Question: I'm looking for a way to control the opaque object render order when multiple objects (Xrays/Image3D) share the same Z plane. I've been looking at possibly reordering the PropArray in a custom OpaquePass but I am curious if others have a cleaner procedure for this. Unfortunately using Image2D is not an option despite it having the 'SetDisplayLocationToForeground/BackGround()' method.
Is their a cleaner way to go about this than injecting our own render code with a custom OpaquePass? The user of the software will have the ability to change the render order of xrays through bringToFront/Back controls.
I've been able to successfully test this behavior in WebGL and Three.js which exposes control of the render order.
Ex:
Note: I'm using Python (2.7.5) along with the Python Vtk: 5.10.1
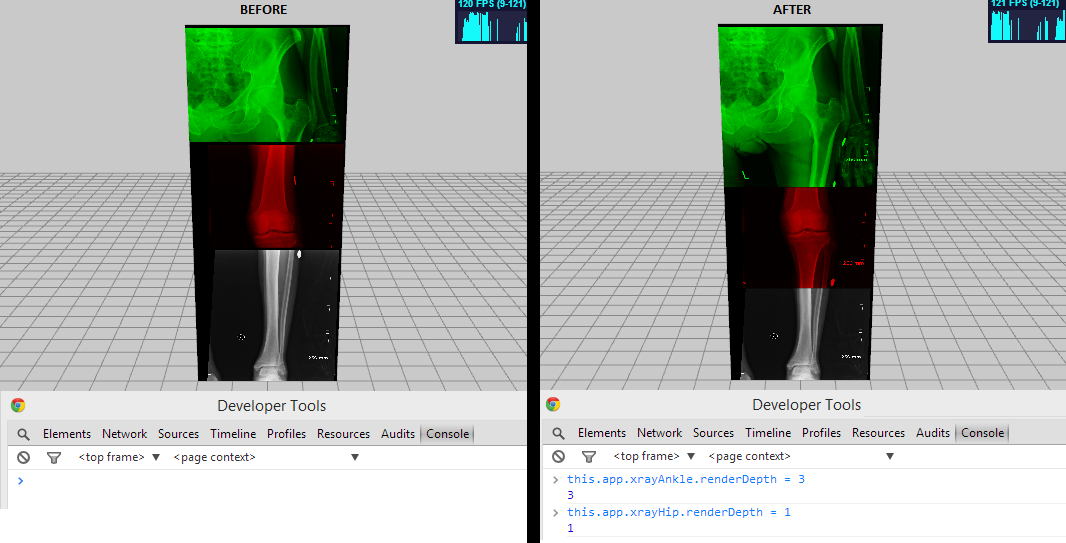
Answer: After a month of development and troubleshooting I've solved it!
Here is how I solved the render depth issue in VTK.
This will only solve render depth for objects that are in the same z-depth. Objects in front or behind will draw normally despite having a render depth.
We will edit the draw order in the vtkRenderer's viewProps object. All vtkObjects with a render depth of null will be drawn first followed by a descending order of render depths.
Unsorted render depths
viewProps = [ NULL, 3, NULL, 1, 2, 4, NULL]
Sorted render depths
viewProps = [ NULL, NULL, NULL, 4, 3, 2, 1]
Add a property to vtkObject called "renderDepth" with Get/Set methods. On vtkObject creation set 'renderDepth = NULL;'
In vtkRenderer create a method (I'll call mine RenderDepthSort).
Recursively call down viewProp object tree then simple bubble sort to swap any items with render depths.
'vtkRenderer::RenderDepthSort(vtkPropCollection * propArray){ propArray->InitTraversal(); for(int i=0; i < propArray->GetNumberOfItems(); i++){ vtkProp * prop = propArray->GetNextProp(); if(prop->IsA("vtkAssembly")){ vtkAssembly * ptr = static_cast<vtkAssembly *>(prop); if(ptr->GetParts()->GetNumberOfItems() > 0) this->RenderDepthSort(ptr->GetParts()); } } bool isUnsorted = true; while(isUnsorted){ isUnsorted = false; propArray->InitTraversal(); for(int i=0; i < propArray->GetNumberOfItems()-1; i++){ vtkProp * propA = propArray->GetNextProp(); vtkProp * propB = static_cast<vtkProp *>(propArray->GetItemAsObject(i+1));'
'''
if(propA->GetRenderDepth() == NULL || propB->GetRenderDepth() == NULL){
if(propA->GetRenderDepth() != NULL && propB->GetRenderDepth() == NULL){
propArray->ReplaceItem(i, propB);
propArray->ReplaceItem(i+1, propA);
isUnsorted = true;
}
}else if(propA->GetRenderDepth() < propB->GetRenderDepth()){
propArray->ReplaceItem(i, propB);
propArray->ReplaceItem(i+1, propA);
isUnsorted = true;
}
} //end for loop
'''
'} // end while }//end renderDepthSort Method'
If you've abstracted out your vtk implementation like we had done and you don't have complete control of your vtkViewProps then implemented another method to solve the render depths and propagate them up the tree.
'void vtkRenderer::InitSolveRenderDepths(vtkPropCollection * propArray){ int depth = NULL; int numDepths = 0; propArray->InitTraversal(); for(int i=0; i < propArray->GetNumberOfItems(); i++){ vtkProp * prop = propArray->GetNextProp(); if(prop->IsA("vtkAssembly")){ this->SolveRenderDepths(prop); int temp = prop->GetRenderDepth(); if(temp != NULL){ if(temp < depth || depth == NULL){ depth = temp; } numDepths++; } } } }'
Create one more method called UpdateDrawOrder()
'void vtkRenderer::UpdateDrawOrder(){ vtkPropCollection * props = this->GetViewProps(); this->InitSolveRenderDepths(props); this->RenderDepthSort(props); }'
Set this up to call UpdateDrawOrder in the vtkRenderer::Render() or on your vtkRenderer object.
Z End!